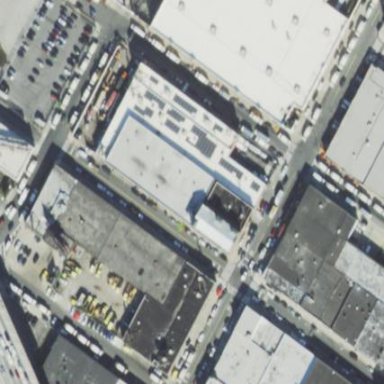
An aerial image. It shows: Industrial building.